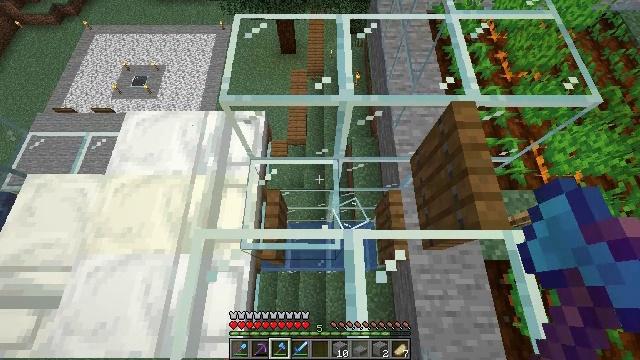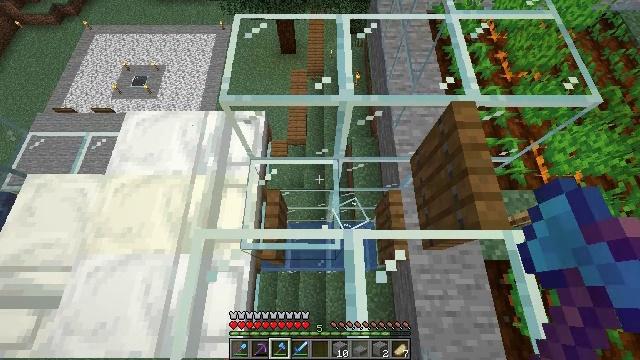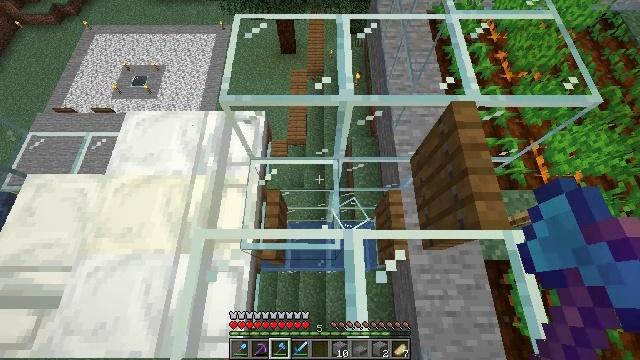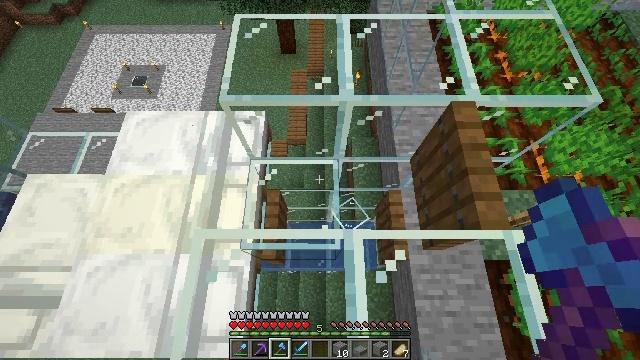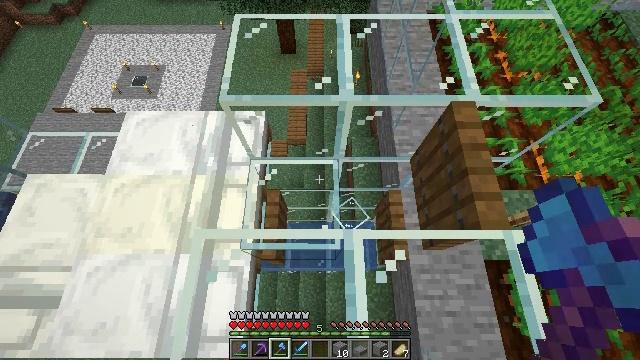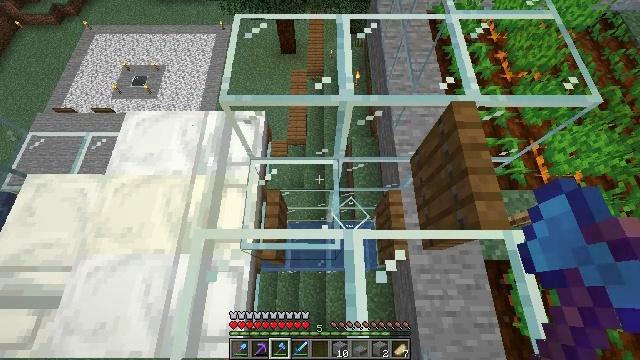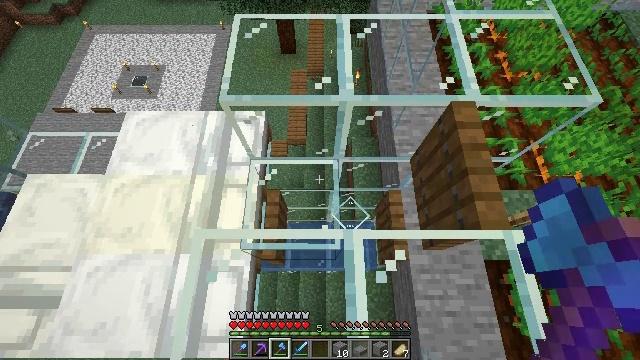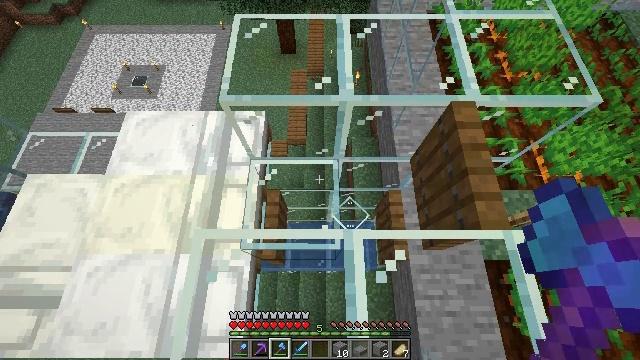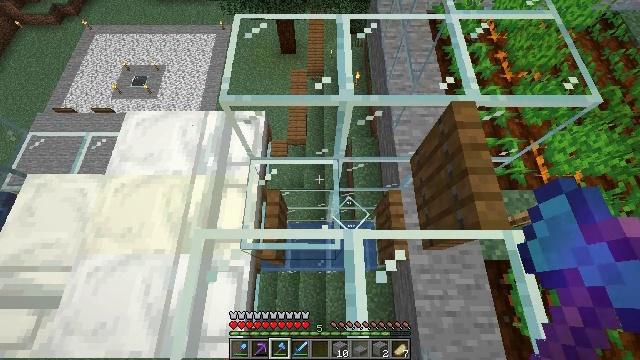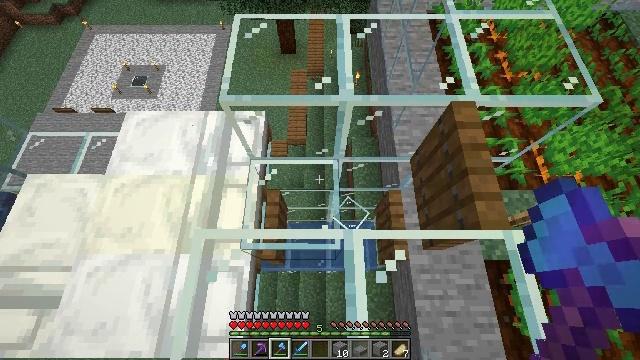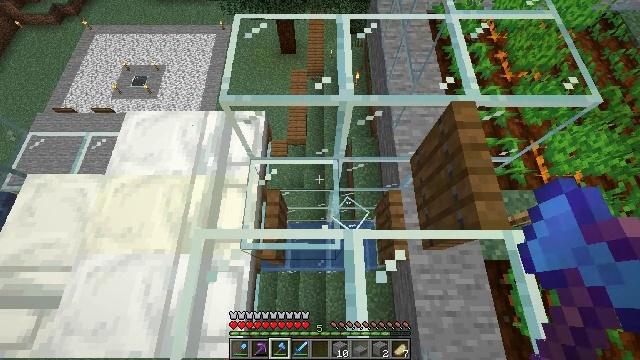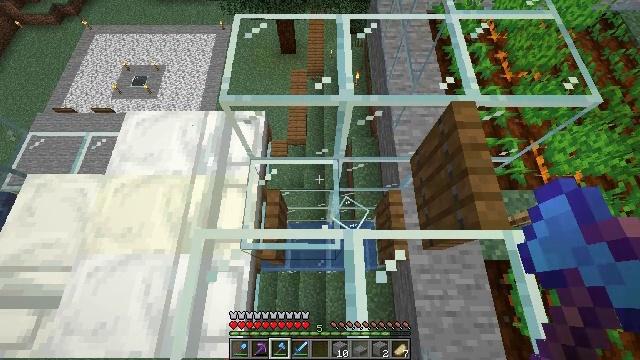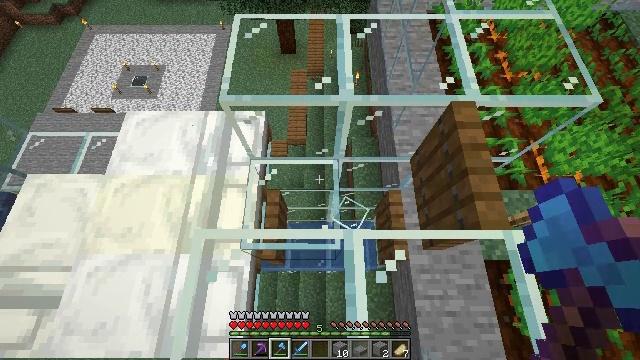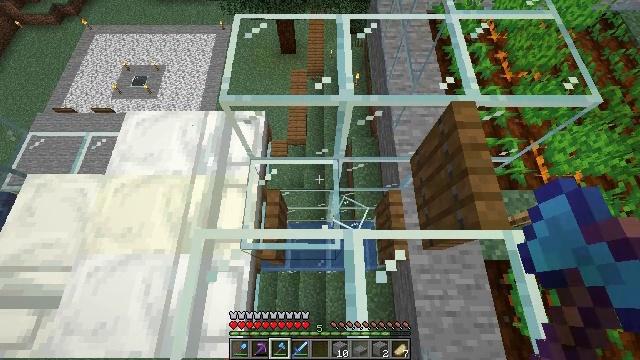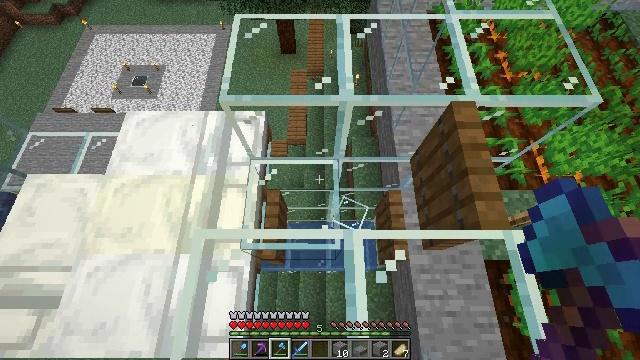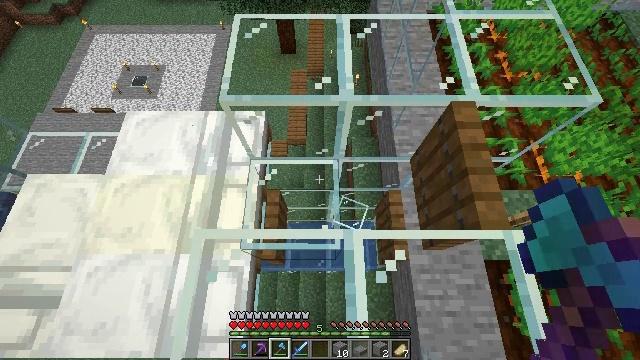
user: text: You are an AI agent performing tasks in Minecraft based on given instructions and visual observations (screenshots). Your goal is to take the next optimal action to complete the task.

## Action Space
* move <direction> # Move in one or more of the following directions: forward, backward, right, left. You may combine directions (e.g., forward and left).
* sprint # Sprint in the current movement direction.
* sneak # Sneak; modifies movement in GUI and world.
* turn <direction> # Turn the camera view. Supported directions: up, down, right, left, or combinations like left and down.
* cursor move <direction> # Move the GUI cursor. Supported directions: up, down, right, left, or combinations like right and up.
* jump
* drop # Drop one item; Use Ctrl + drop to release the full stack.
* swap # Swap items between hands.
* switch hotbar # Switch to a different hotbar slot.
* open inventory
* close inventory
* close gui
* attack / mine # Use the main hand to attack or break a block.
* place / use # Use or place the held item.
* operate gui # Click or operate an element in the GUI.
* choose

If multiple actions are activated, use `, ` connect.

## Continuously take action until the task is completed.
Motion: motion action
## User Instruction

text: Destroy the glass.
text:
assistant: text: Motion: no_op
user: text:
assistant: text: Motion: no_op
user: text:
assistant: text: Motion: no_op
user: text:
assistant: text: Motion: no_op
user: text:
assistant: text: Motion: no_op
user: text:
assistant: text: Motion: no_op
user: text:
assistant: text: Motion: no_op
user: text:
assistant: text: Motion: no_op
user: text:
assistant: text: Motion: no_op
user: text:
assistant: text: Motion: no_op
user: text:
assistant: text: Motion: no_op
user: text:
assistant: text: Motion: no_op
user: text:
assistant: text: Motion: no_op
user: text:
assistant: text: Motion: no_op
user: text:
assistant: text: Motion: no_op
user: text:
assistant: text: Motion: no_op
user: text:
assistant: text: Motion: no_op
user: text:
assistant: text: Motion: no_op
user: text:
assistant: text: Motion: no_op
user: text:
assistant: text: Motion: no_op
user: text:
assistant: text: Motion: no_op
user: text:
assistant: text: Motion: no_op
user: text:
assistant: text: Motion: no_op
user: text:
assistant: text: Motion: no_op
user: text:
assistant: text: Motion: no_op
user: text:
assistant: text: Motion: no_op
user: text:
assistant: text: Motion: no_op
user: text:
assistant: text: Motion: no_op
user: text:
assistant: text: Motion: no_op
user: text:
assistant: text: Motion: no_op